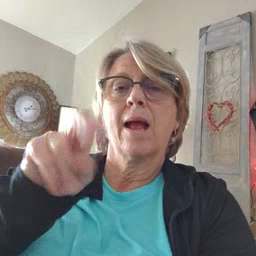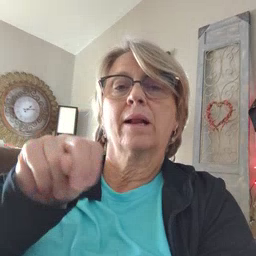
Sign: hen